Field crop: tomato
Growth stage: 1
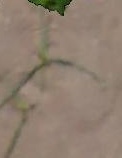
Species: cyperus